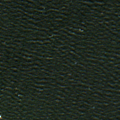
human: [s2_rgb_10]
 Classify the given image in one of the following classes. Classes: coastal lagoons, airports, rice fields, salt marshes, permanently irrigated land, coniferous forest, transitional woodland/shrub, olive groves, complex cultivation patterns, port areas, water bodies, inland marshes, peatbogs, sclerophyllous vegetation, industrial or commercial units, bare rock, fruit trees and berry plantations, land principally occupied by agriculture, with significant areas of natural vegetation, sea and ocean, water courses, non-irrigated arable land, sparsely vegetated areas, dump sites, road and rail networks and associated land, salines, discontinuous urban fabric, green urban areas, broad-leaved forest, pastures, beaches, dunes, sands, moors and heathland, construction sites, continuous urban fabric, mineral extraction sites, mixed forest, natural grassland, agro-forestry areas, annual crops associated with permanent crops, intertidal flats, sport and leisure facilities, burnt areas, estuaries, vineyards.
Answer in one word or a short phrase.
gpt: sea and ocean